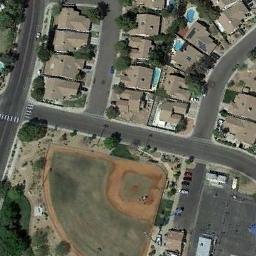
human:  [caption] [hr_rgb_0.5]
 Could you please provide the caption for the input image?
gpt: A baseball diamond on the lawn with some trees and the medium residential area beside .

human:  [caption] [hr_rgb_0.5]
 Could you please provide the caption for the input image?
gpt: There is a simple baseball diamond in the wasteland surrounded by the house .

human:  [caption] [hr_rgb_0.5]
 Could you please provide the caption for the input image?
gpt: There is a muddy path by the baseball field .

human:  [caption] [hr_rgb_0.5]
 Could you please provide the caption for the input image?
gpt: A baseball diamond is next to many buildings  by the road .

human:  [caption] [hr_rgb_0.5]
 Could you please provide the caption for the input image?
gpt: Many buildings are next to  the baseball diamond .